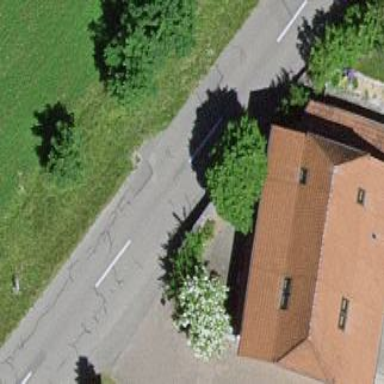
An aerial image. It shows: Residential building.